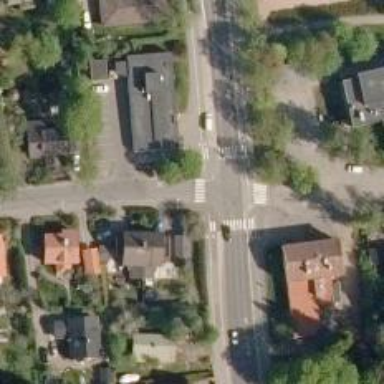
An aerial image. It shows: Road with "give way" sign.